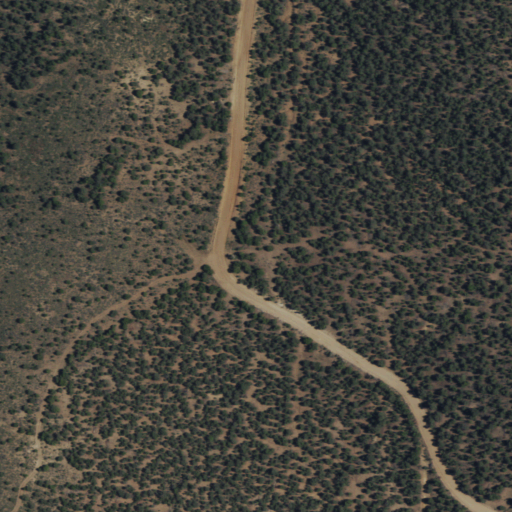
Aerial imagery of gap in Nevada named Big Summit containing evergreen forest, shrub, and grassland